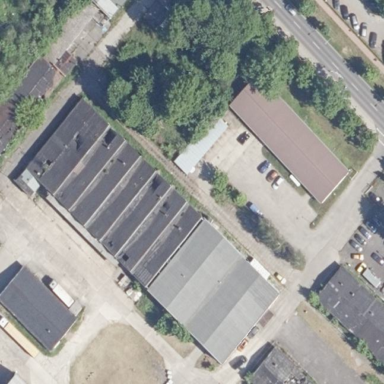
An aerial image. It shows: Commercial building.